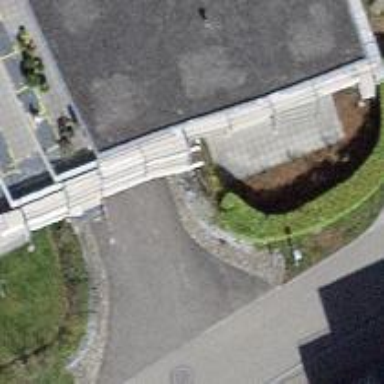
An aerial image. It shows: Parking entrance.